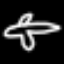
Label: airplane